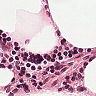
Metastatic tissue present: no